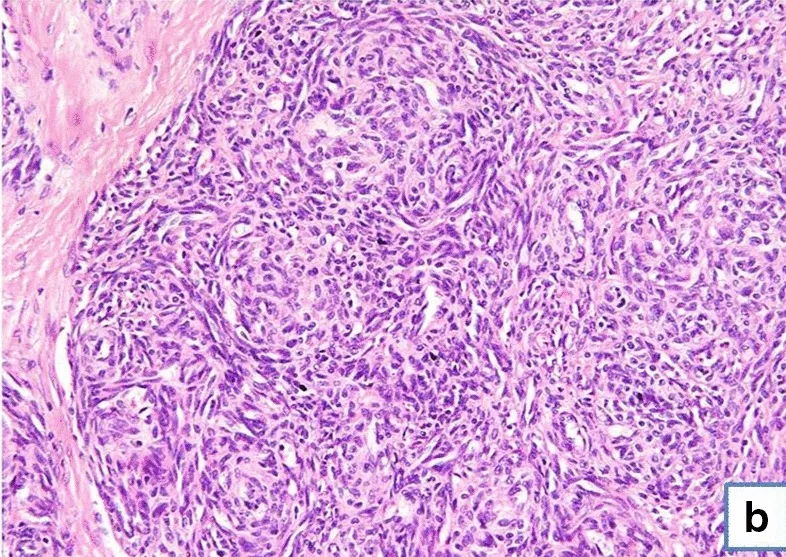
Histopathology of Kaposiform haemangioendothelioma. B; High power photomicrograph showing cells exhibiting mild pleomorphism with elongated nuclei, finely dispersed chromatin and scanty to moderate cytoplasm. Few of the vascular spaces showed RBC. There were occasional mitotic figures. (H&E 200x).
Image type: pathology (h&e)